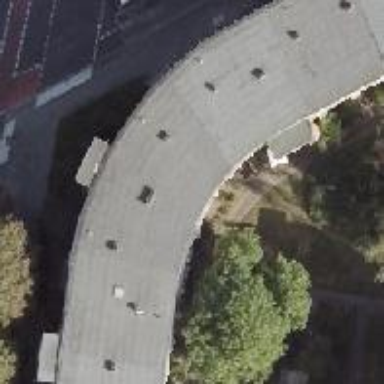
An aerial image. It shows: Building with apartments and flat roof.